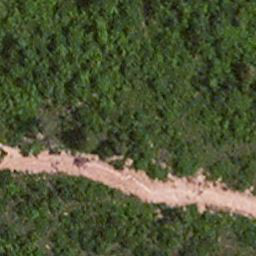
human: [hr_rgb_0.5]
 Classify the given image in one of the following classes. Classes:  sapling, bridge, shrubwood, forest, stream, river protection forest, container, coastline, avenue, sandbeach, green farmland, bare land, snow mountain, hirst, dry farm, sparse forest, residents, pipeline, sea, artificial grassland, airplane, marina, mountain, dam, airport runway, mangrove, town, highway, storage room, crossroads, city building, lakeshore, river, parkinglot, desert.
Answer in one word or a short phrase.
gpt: avenue